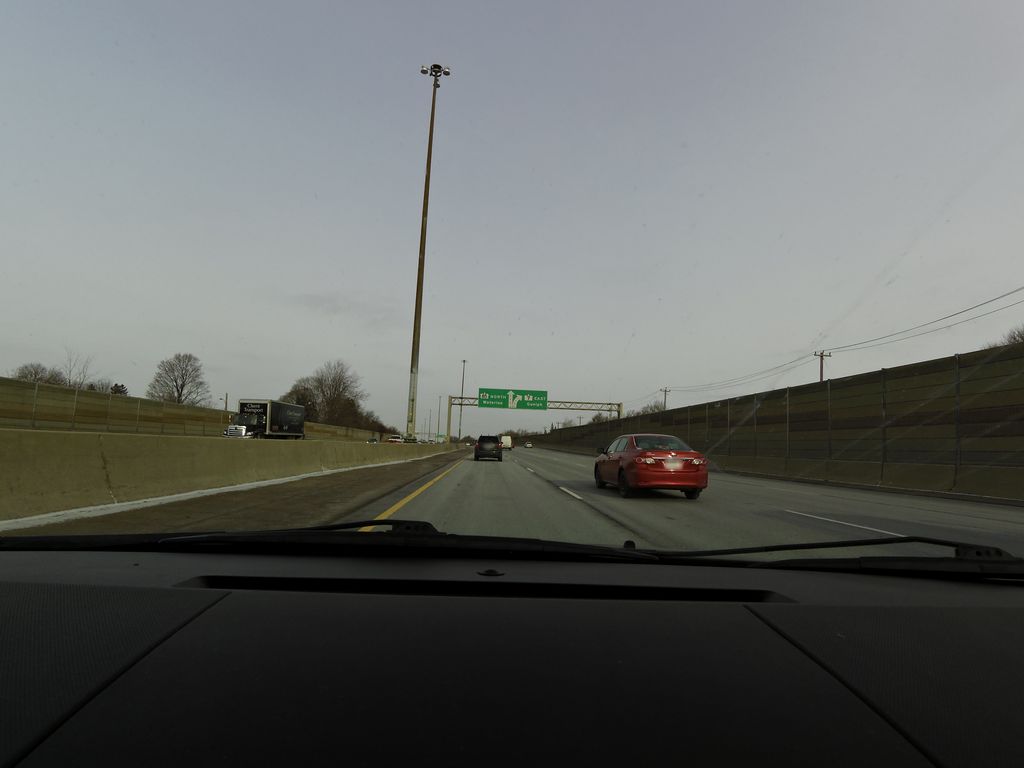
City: kitchener-waterloo